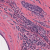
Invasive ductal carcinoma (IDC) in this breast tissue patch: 1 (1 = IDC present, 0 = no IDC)